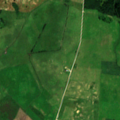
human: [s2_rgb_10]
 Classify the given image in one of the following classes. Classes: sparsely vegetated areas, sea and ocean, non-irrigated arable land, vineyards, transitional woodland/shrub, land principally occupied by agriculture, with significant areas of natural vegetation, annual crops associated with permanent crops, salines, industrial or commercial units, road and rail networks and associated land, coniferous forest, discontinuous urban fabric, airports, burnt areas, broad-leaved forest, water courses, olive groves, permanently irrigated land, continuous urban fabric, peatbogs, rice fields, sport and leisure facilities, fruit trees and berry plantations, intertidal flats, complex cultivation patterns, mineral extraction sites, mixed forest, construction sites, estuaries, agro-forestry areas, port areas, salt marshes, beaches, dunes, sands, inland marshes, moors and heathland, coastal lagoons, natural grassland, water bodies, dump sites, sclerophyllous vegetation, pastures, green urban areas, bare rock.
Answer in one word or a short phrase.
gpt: non-irrigated arable land, pastures, mixed forest